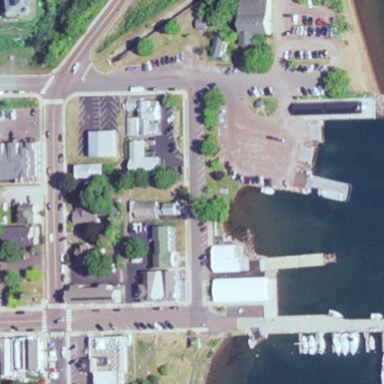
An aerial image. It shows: Ferry terminal station with ferry services.